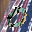
Label: 0